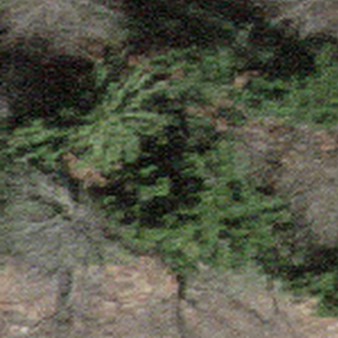
Label: other